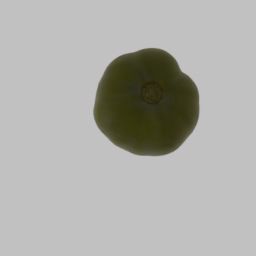
Label: nature